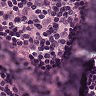
Metastatic tissue present: no